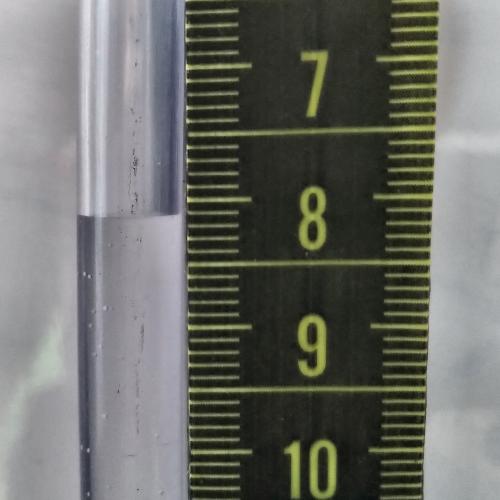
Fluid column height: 8.1 cm